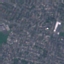
Label: Residential